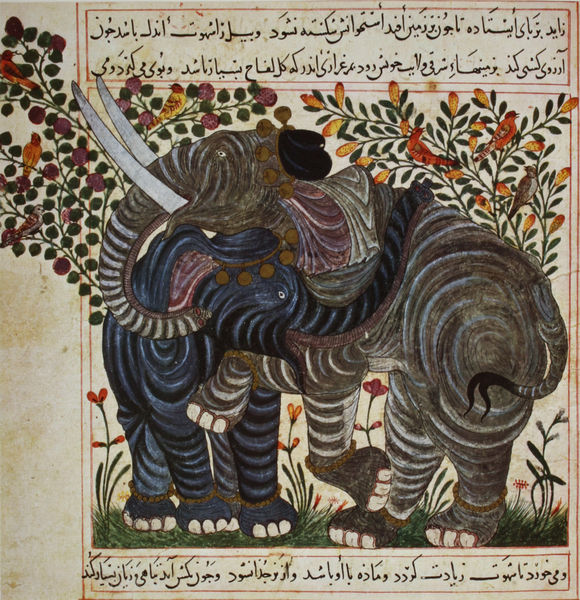
Titel: Das Buch über die Nützlichkeit der Tiere von Abu Said. Zwei Elephanten
Standort: New York
Institution: The Pierpont Morgan Library
Schlagwörter: baum, blau, blätter, dunkel, kampf, vogel, weiß, bäume, grün, blume, blumen, bunt, grau, hut, ohr, orange, schmuck, schwarz, zeichen, zeichnung, blüten, gras, rasen, rosen, rot, tiere, tuch, wiese, haube, muster, ornament, mütze, rahmen, tod, strauch, vögel, zweige, busch, büsche, sträucher, wiesen, boden, auge, stoff, mutter, paar, pflanze, pflanzen, ohren, garten, ranken, beine, fesseln, hufe, sattel, schwanz, farbig, füße, schrift, liebe, papier, umarmung, zwei, lila, violett, wise, klein, vergilbt, linien, blümchen, rand, inschrift, gestreift, streifen, schriftzeichen, zehen, blumenwiese, bemalt, lachen, pärchen, buch, orient, groß, sex, seite, gefangen, illustration, text, ketten, kreise, beschriftung, zirkus, kopfputz, gewächse, pergament, arabisch, zähne, kämpfend, verschlungen, blattwerk, gesträuch, hörner, papagei, bemalung, indien, miniatur, arabien, islam, handschrift, blühten, elfenbein, elefant, elefanten, klauen, rüssel, geschmückt, farbenfroh, stosszähne, elephant, buchmalerei, gefesselt, islamisch, persisch, papageien, indisch, ringel, sanskrit, stirnreif, mud, illumination, umschlingen, paradiesvögel, paarung, stosszahn, kamasutra, bommeln, aste, elefantenkampf, elefantenkind, elefantin, elephanten, finken, junes, junger elefant, nackentuch, turteln, vom liebesleben der elefanten, zirkuselefanten, elefantenzähne, arabische buchmalerei, #schmuck, elfanten, elefnaten